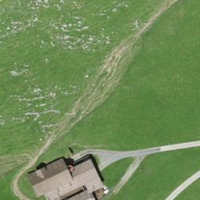
EUNIS habitat code: 24
Species observed at this site:
Certhia brachydactyla
Corvus corone
Podiceps cristatus
Fulica atra
Troglodytes troglodytes
Aythya ferina
Larus canus
Pyrrhula pyrrhula
Aythya fuligula
Passer domesticus
Regulus ignicapilla
Fringilla coelebs
Buteo buteo
Carduelis carduelis
Chroicocephalus ridibundus
Columba palumbus
Turdus merula
Phalacrocorax carbo
Cygnus olor
Parus major
Milvus milvus
Pica pica
Certhia familiaris
Sitta europaea
Regulus regulus
Columba livia
Coccothraustes coccothraustes
Picus viridis
Corvus corax
Periparus ater